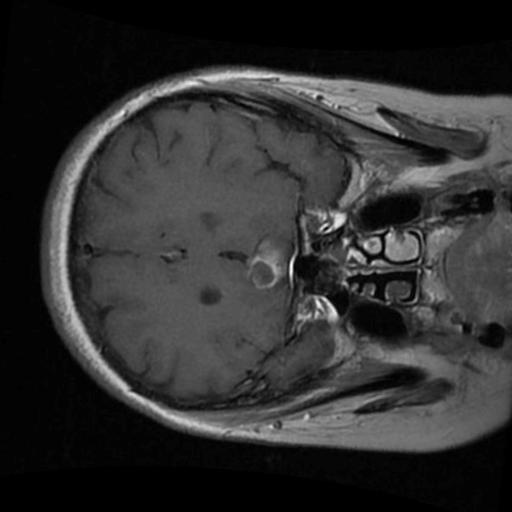
Label: brain_tumor